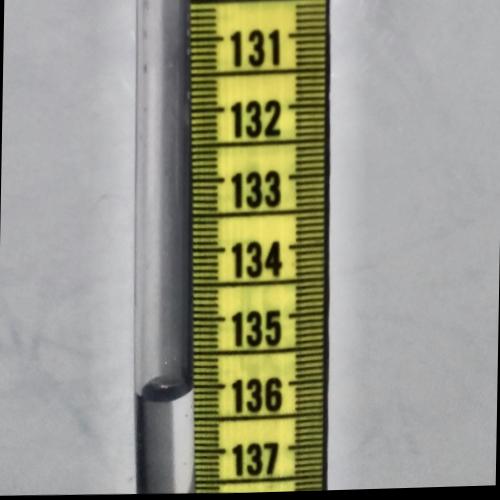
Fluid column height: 136.1 cm